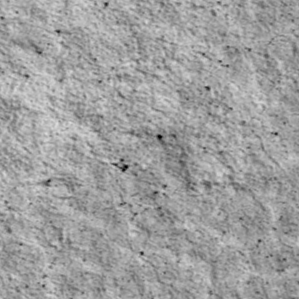
Label: non_frost